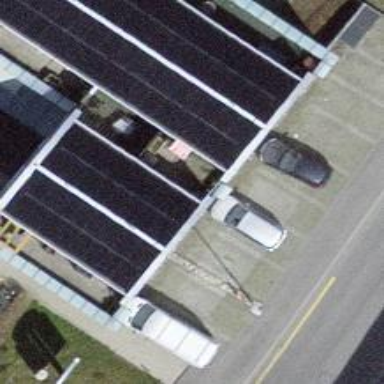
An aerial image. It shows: Solar power generator utilizing photovoltaic technology with solar photovoltaic panels.